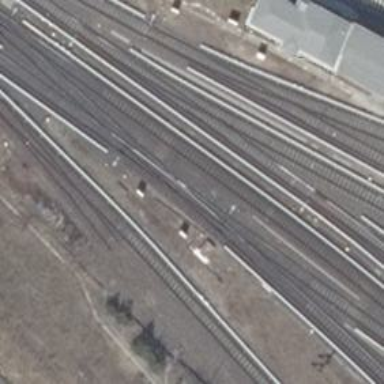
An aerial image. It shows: Electrified light rail railway.